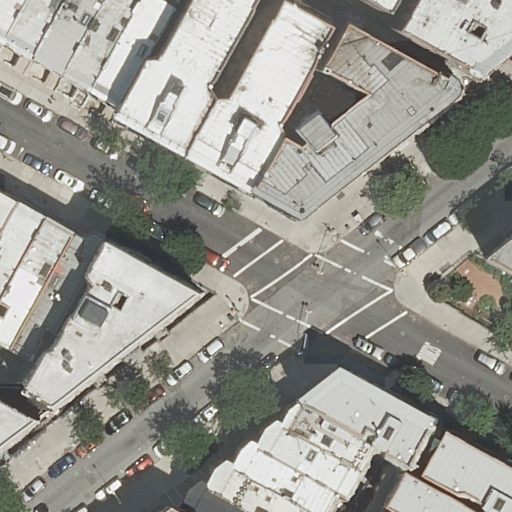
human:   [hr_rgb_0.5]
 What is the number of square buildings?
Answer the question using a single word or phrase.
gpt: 0

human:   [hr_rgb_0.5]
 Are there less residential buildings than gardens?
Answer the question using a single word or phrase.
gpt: no

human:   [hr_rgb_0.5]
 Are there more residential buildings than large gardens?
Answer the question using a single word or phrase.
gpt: yes

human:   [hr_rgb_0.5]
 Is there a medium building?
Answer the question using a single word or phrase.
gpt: yes

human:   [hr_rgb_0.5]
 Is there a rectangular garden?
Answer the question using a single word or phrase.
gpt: yes

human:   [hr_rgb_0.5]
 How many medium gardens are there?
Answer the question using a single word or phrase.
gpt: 1

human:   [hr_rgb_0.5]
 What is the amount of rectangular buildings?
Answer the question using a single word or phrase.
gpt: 16

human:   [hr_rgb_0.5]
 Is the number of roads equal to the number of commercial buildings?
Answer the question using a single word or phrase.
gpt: no

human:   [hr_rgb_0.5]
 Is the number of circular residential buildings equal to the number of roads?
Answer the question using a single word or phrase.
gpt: no

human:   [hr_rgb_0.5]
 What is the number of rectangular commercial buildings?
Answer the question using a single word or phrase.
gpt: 0

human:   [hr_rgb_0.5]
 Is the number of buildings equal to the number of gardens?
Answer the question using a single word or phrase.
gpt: no

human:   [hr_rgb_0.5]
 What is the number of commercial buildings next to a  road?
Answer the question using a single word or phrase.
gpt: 0

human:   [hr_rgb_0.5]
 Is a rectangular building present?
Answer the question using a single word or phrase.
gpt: yes

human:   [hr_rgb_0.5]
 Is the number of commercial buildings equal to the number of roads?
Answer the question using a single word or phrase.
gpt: no

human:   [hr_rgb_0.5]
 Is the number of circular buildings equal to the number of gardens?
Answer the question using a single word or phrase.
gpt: no

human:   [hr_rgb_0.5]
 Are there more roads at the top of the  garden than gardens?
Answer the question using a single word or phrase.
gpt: no

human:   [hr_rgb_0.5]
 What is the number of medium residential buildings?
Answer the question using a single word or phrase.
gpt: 10

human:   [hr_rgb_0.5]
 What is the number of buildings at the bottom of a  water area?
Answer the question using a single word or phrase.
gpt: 0

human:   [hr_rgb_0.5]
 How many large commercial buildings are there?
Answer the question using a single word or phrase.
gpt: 0

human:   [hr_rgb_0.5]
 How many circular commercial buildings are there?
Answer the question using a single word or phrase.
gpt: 0

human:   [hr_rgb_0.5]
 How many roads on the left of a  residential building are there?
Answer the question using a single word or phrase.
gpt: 0

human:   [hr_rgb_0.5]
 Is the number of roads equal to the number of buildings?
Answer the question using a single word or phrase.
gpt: no

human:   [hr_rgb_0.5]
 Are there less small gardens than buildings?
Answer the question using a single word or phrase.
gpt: yes

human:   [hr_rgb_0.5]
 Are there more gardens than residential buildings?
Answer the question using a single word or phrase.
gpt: no

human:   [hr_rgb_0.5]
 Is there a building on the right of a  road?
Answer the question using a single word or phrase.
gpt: yes

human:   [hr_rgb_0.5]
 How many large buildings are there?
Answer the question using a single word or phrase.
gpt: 2

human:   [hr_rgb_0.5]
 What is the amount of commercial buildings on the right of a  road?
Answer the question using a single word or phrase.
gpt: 0

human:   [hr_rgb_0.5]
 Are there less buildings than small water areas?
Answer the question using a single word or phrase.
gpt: no

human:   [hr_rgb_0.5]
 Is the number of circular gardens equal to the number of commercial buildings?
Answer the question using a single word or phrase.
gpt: yes

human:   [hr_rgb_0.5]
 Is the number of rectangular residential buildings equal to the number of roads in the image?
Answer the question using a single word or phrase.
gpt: no

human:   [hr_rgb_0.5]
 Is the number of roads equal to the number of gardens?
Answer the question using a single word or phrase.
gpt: no

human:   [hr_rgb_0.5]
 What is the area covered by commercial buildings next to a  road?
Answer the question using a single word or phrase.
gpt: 0m2

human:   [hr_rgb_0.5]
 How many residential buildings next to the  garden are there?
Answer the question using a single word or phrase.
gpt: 26

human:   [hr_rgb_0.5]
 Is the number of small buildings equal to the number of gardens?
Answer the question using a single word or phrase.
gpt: no

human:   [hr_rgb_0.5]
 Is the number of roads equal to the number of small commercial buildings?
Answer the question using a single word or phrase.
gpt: no

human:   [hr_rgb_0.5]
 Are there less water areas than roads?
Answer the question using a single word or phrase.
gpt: yes